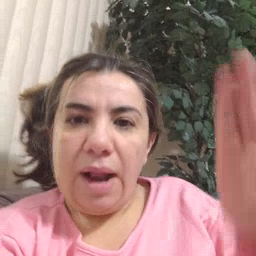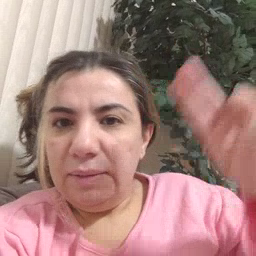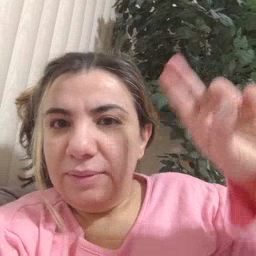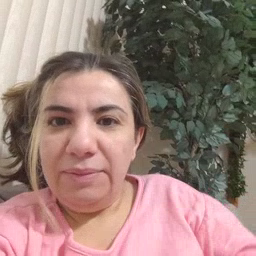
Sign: uncle